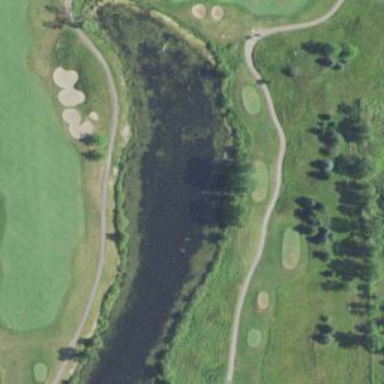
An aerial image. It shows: Water hazard on golf course.